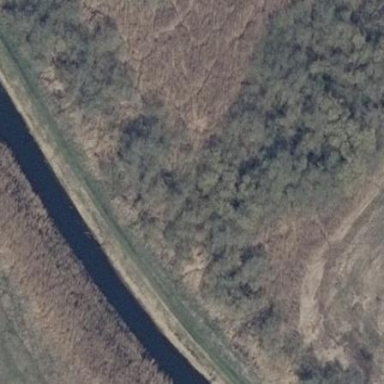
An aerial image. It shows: Patch of scrub vegetation.